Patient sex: F
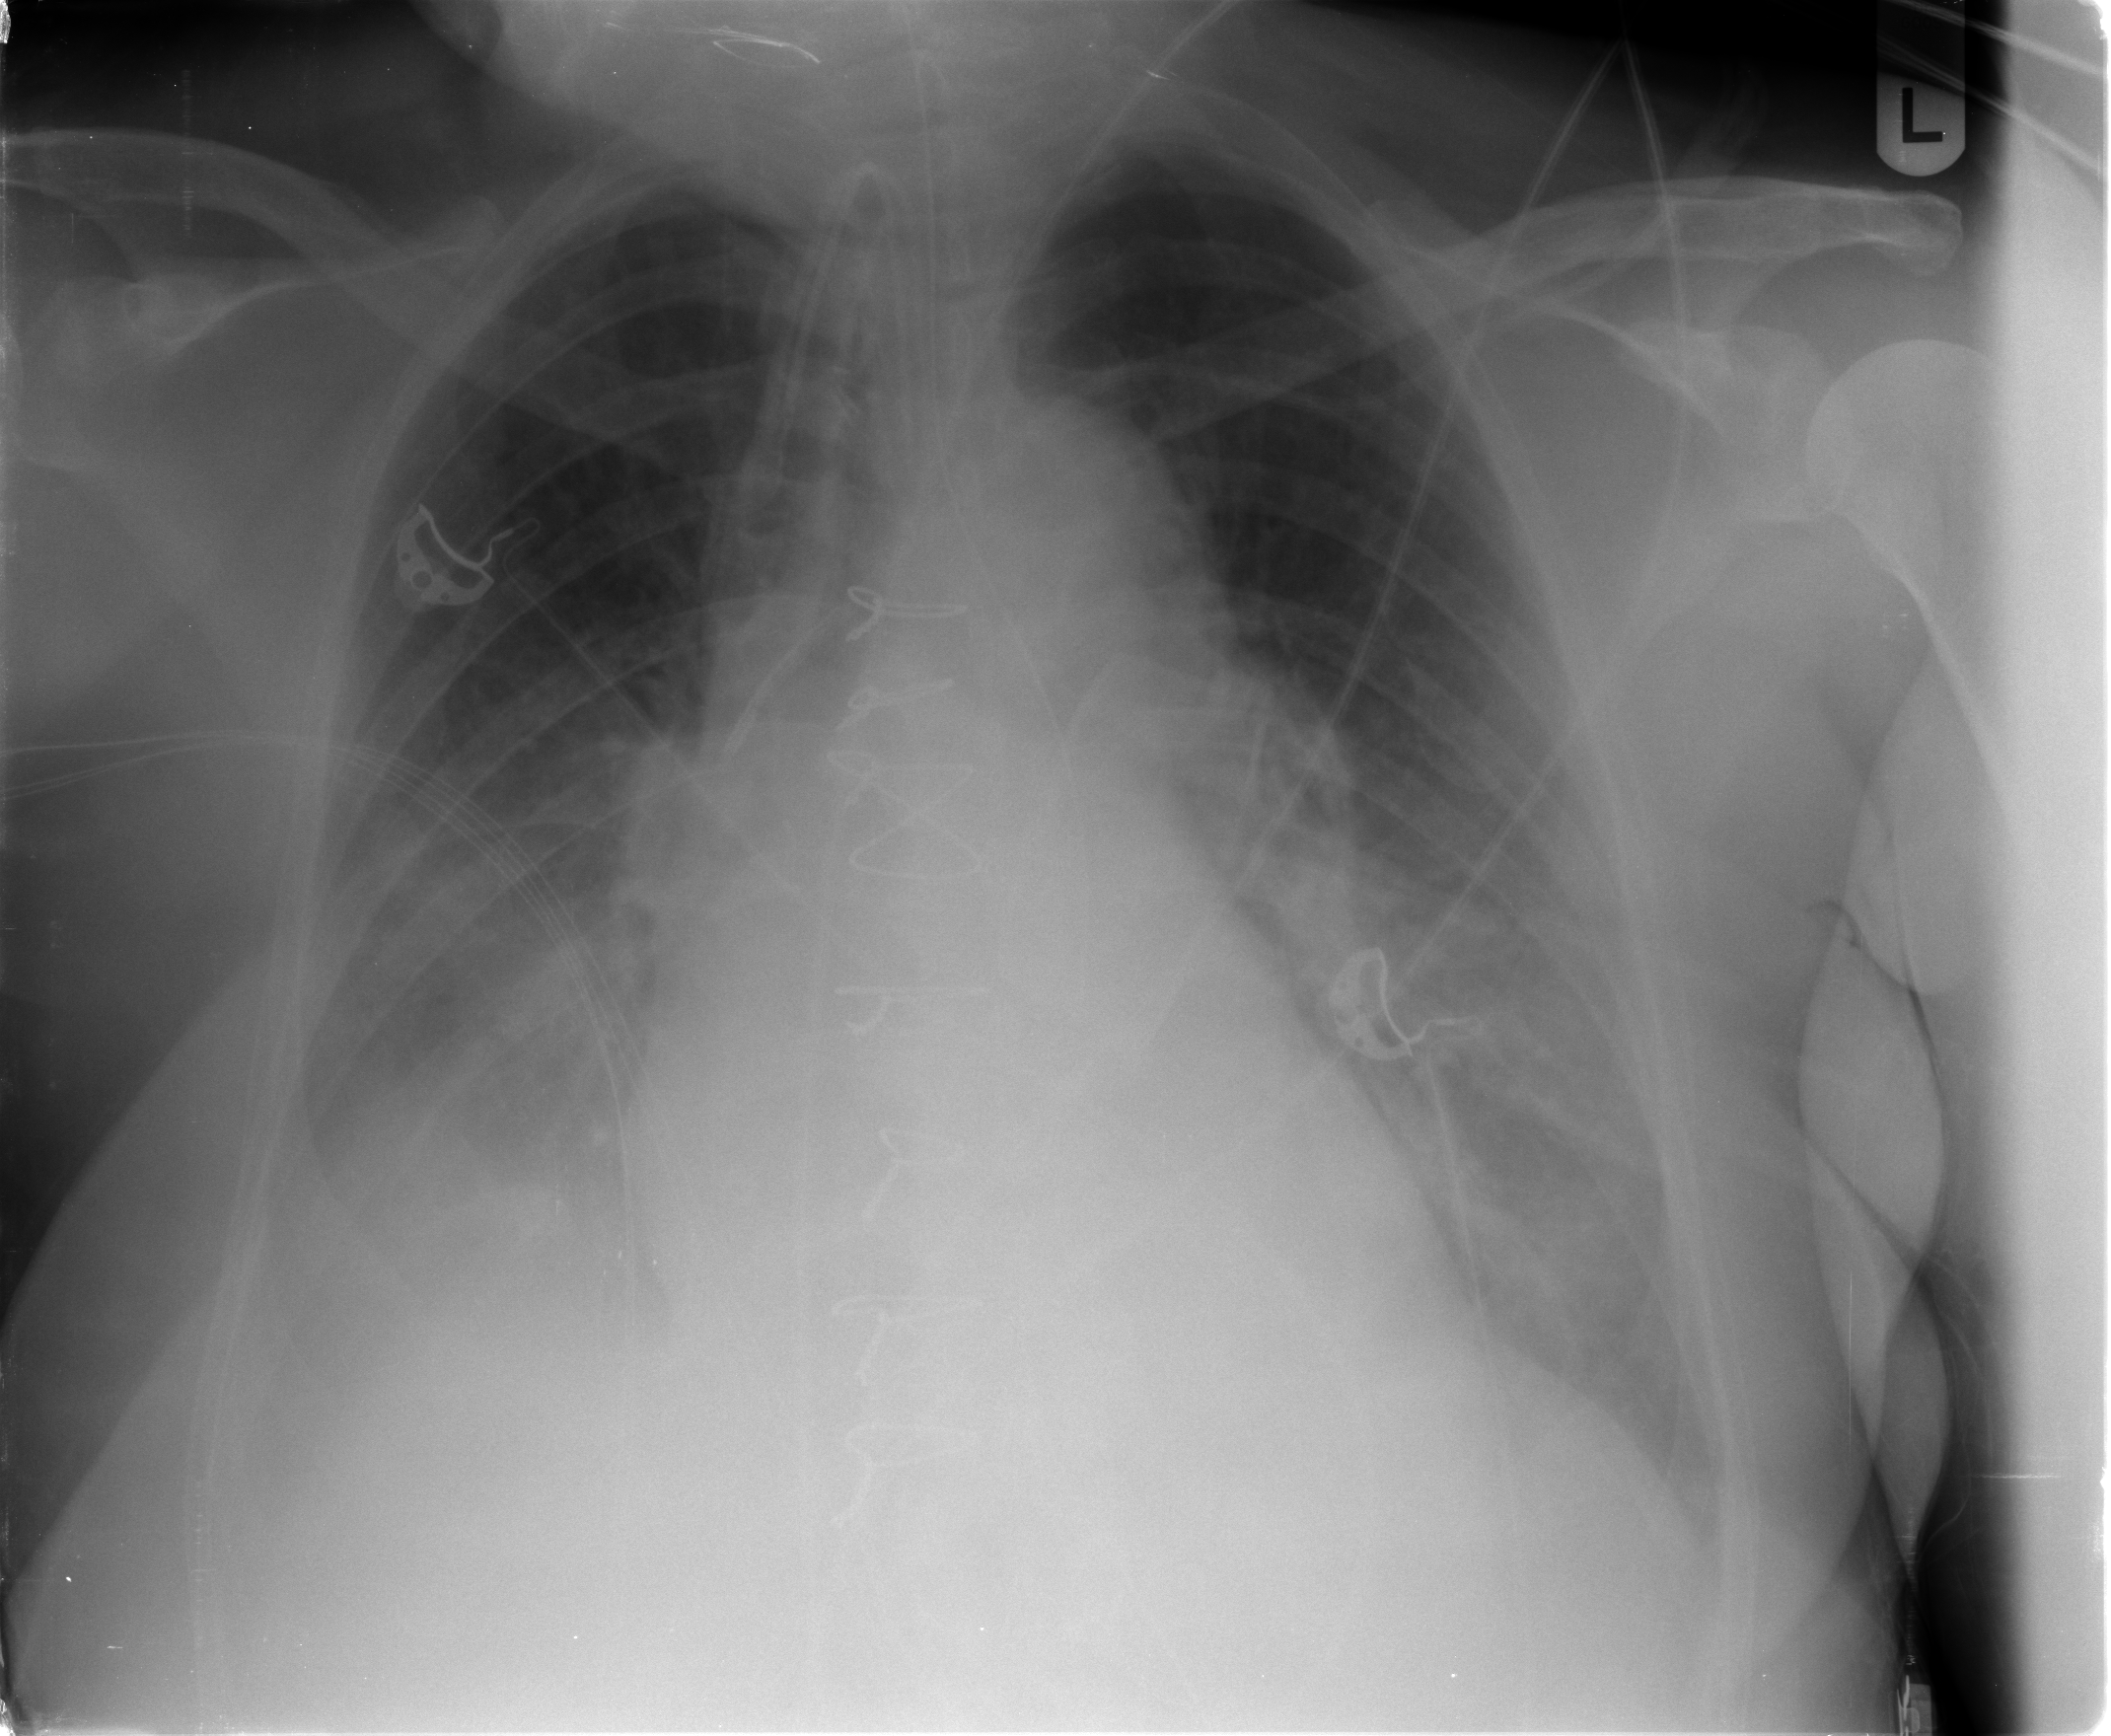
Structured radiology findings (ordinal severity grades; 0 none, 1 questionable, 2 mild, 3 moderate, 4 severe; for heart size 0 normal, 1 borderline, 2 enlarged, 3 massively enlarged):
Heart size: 1
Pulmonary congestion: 1
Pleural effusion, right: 2
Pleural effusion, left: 0
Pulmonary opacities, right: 0
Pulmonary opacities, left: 0
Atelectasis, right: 2
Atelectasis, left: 2